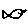
Label: fish